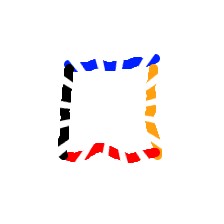
Shape: square